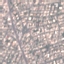
Label: Residential